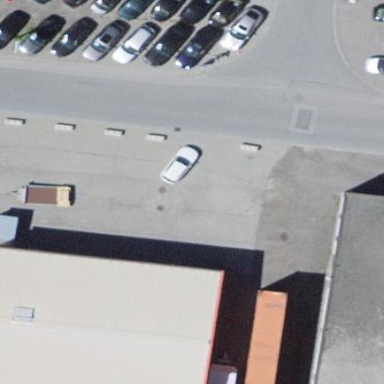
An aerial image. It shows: Industrial building.